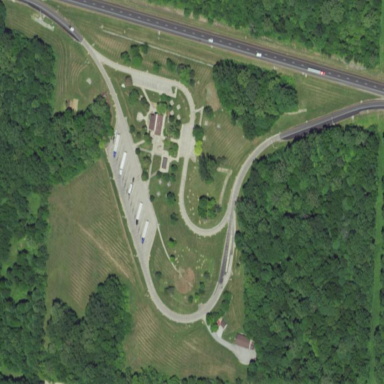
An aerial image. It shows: Rest area along the road.